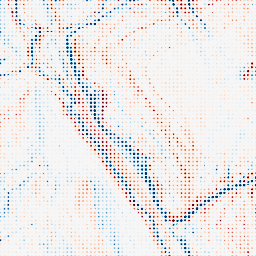
Category: classical
Decomposition family: gaussian_anisotropic
Decomposition parameters: sigma_x: 5
sigma_y: 2
Upsampling method: sinc_blackman
Upsampling parameters: scale: 8
kernel_size: 4
Upsampling scale: 8